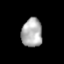
Tissue: prostate
Cell type: Myeloid cells
Senescence score: 0.325
Nuclear area (px): 580
Mean DAPI intensity: 175.597